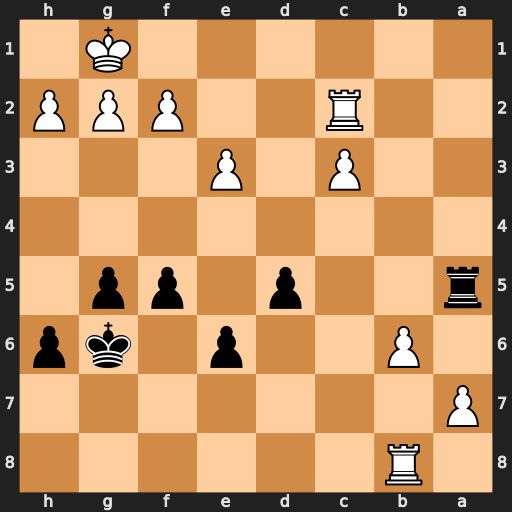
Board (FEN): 1R6/P7/1P2p1kp/r2p1pp1/8/2P1P3/2R2PPP/6K1
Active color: b
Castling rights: -
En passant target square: -
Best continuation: Ra1+ Rc1 Rxc1#